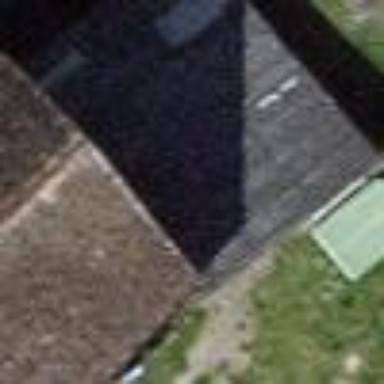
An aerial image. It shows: Shed.